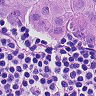
Metastatic tissue present: yes